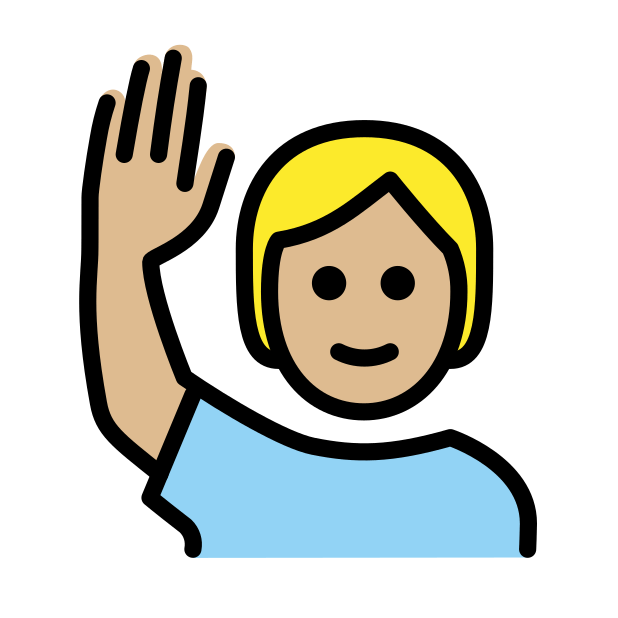
person raising hand: medium-light skin tone